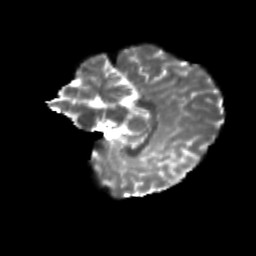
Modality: T2w
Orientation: sagittal
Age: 10
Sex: male
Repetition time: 9.512 s
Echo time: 0.089 s